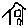
Label: house